Chest X-ray:
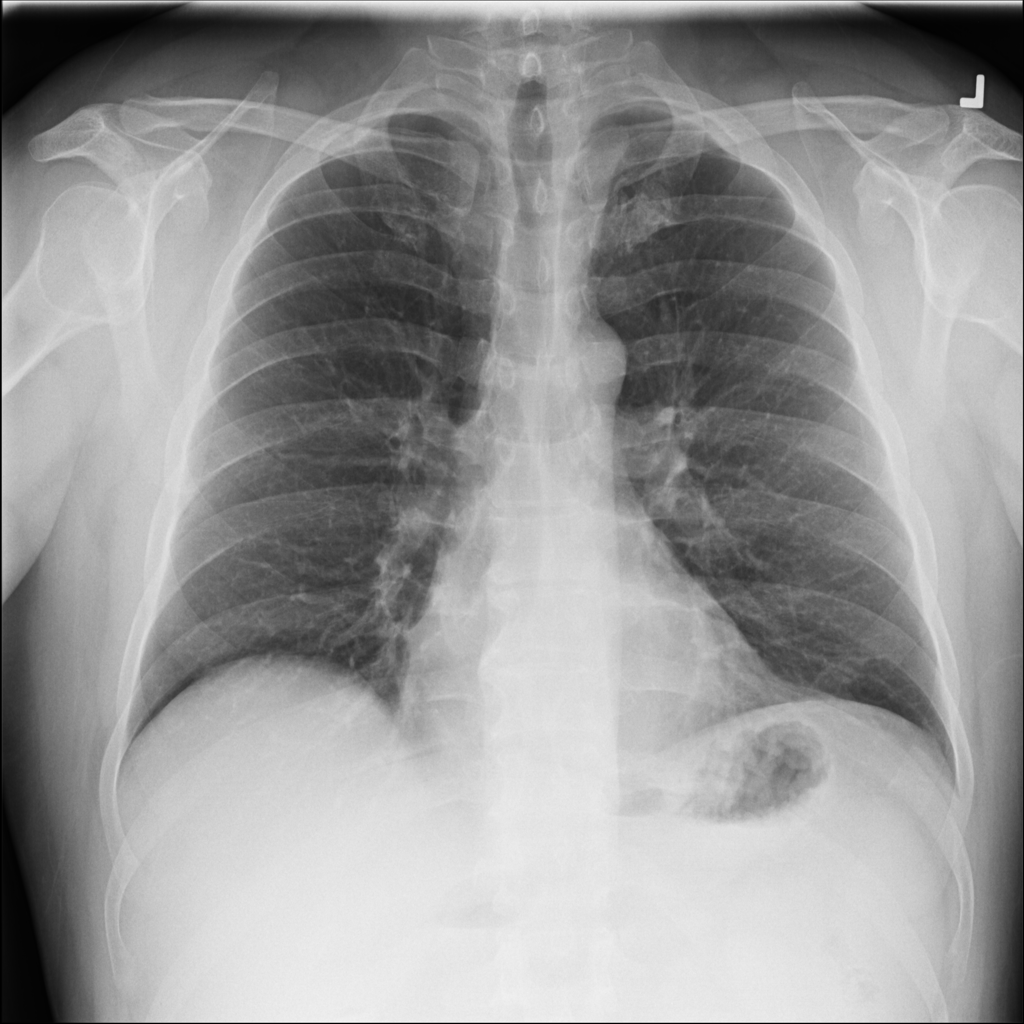
No abnormal finding: yes